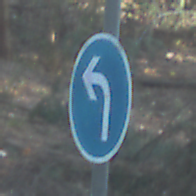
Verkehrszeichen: VorgeschriebeneFahrtrichtungLinks
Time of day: MorningAfternoon
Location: Outdoor (Nature)
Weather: Clear
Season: NotSpecified
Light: Natural